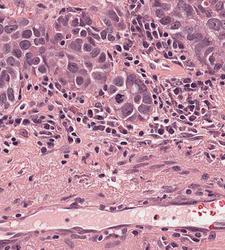
Tumor epithelial tissue: yes
Tumor-associated stroma tissue: yes
Normal tissue: no